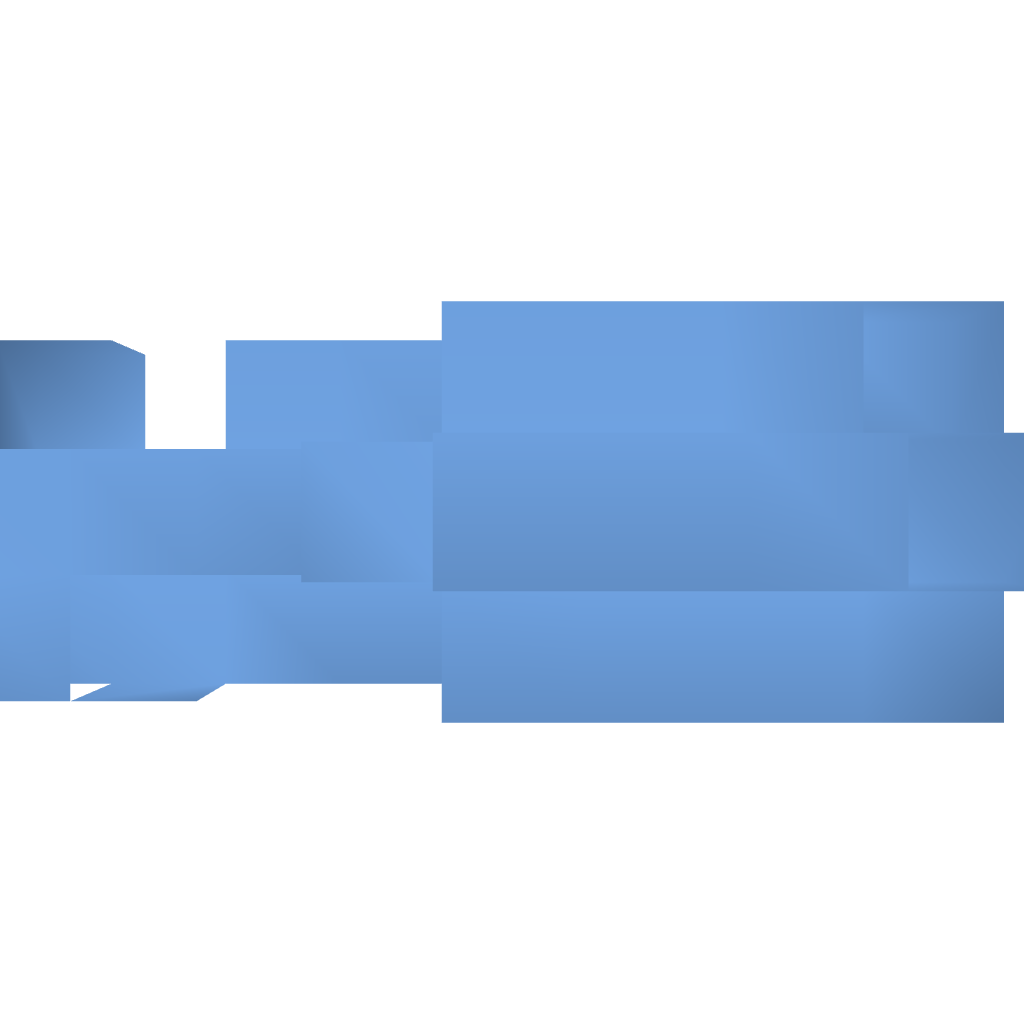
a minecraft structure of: DiamondOre Generator bad low quality